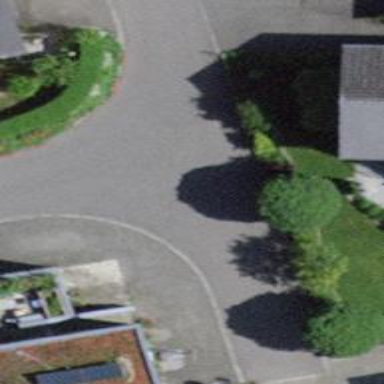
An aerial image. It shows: Paved residential road.